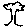
Label: tree